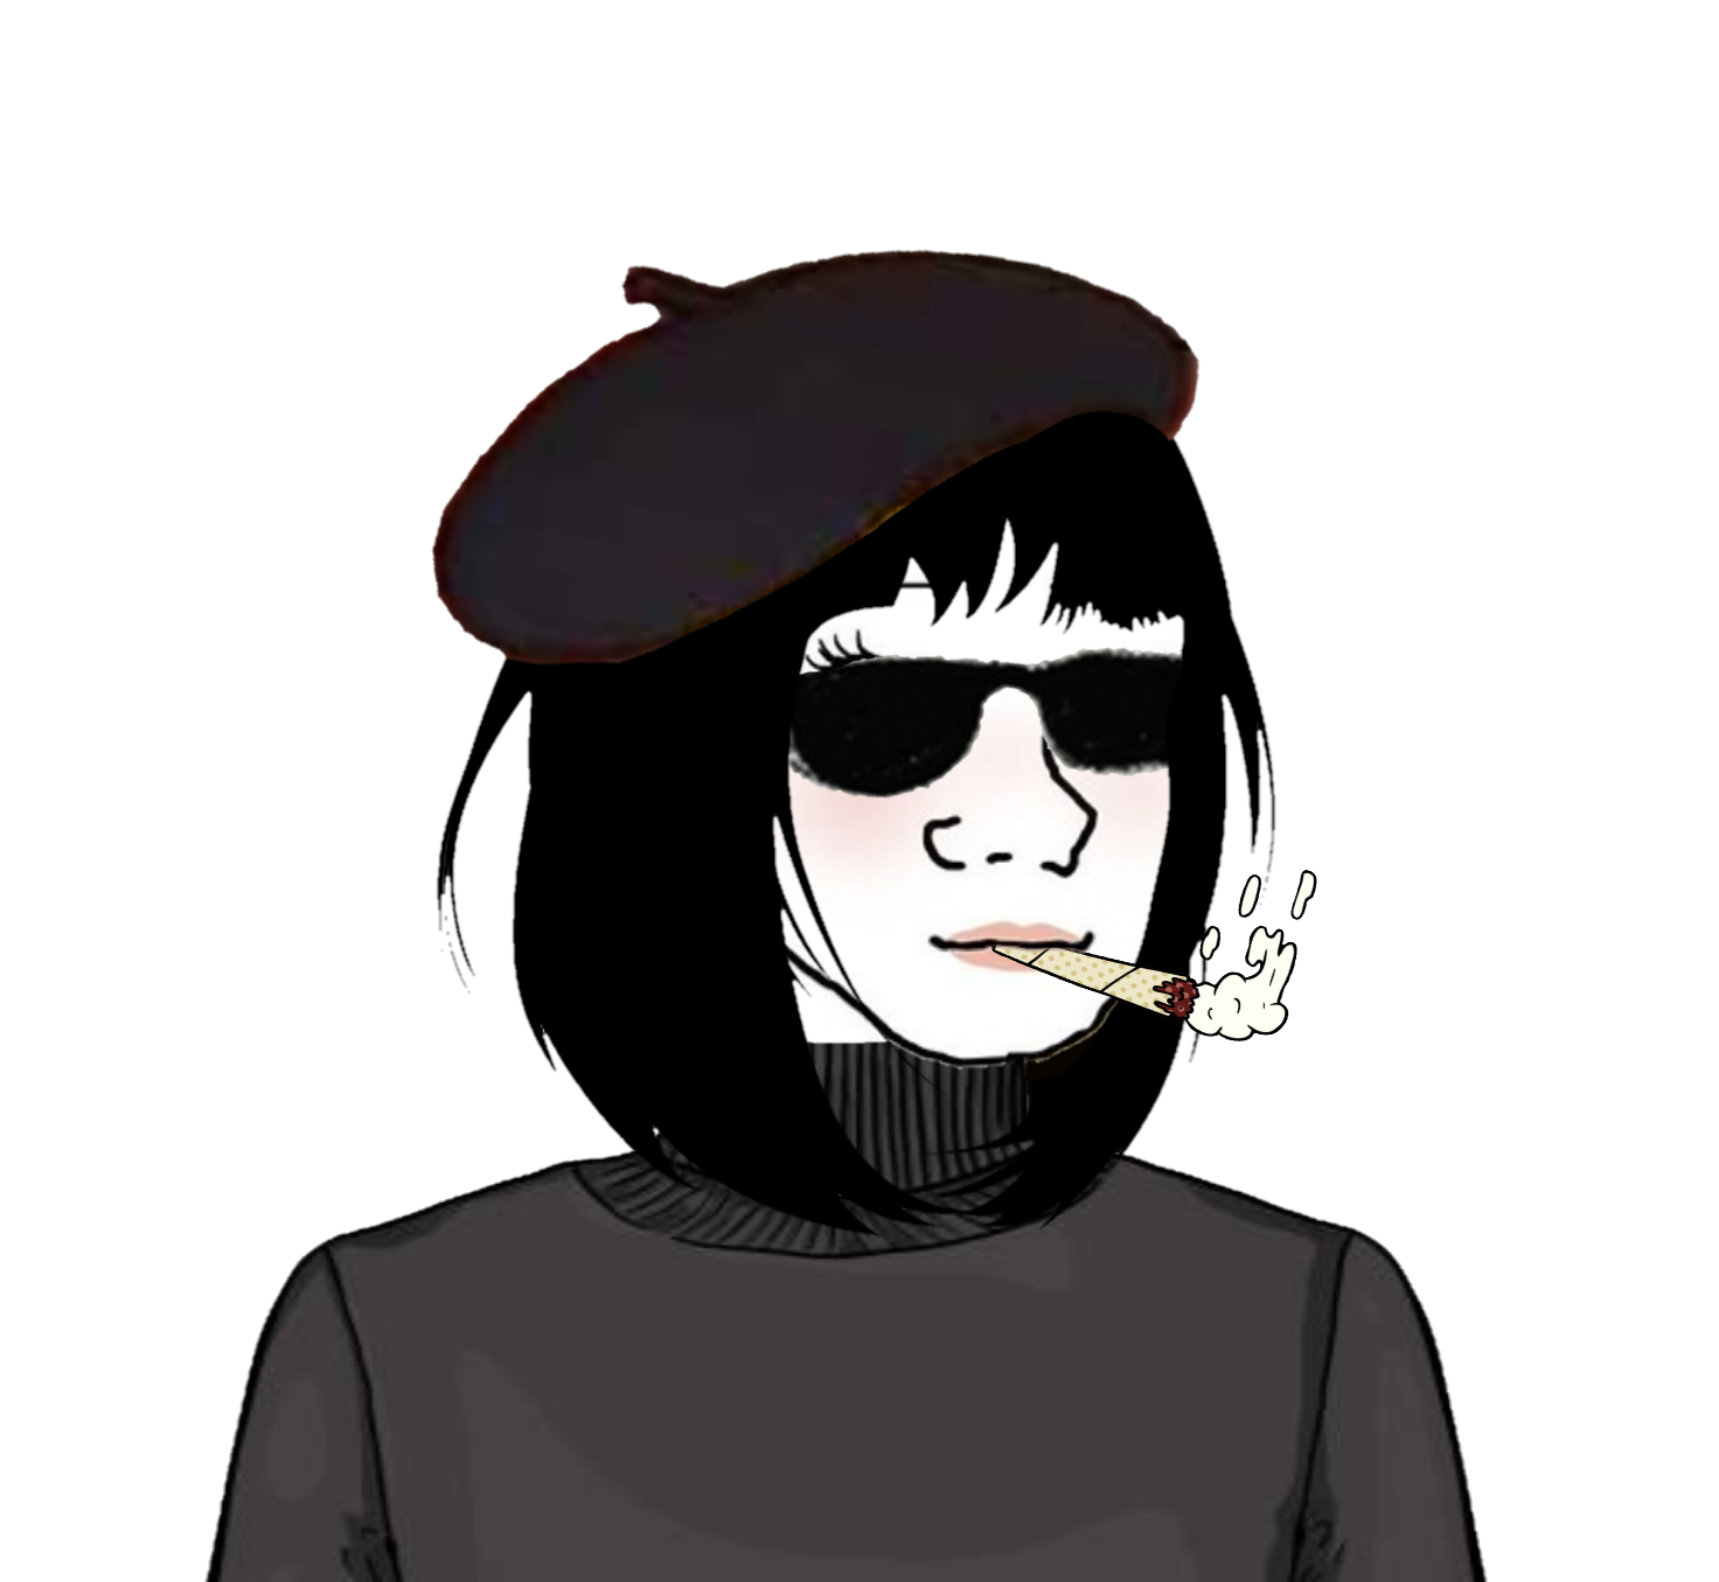
Label: 5_Trad_Wife